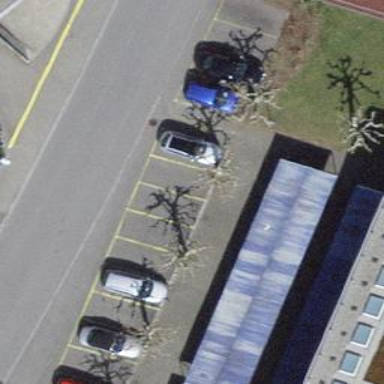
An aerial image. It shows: Bicycle parking area.